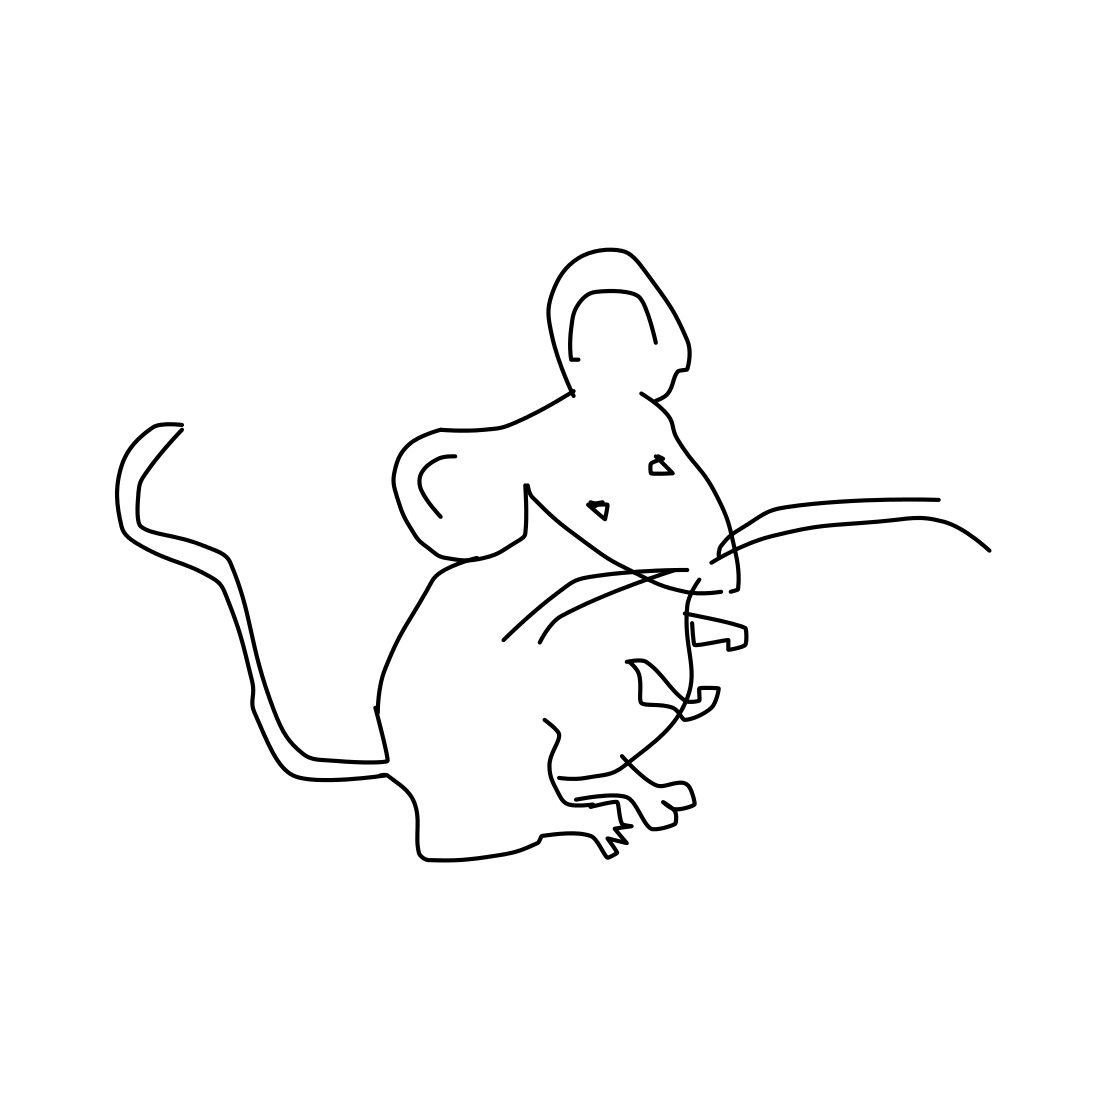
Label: mouse (animal)